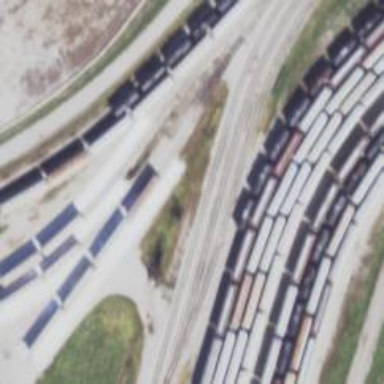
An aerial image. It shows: Railway spur service.